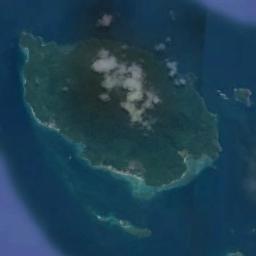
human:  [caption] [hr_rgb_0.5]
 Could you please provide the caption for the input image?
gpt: Many trees are on the island .

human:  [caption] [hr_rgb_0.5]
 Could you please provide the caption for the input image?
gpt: The green island, Which is approximately elliptical in shape, Is surrounded by blue sea water  The island is full of green plants, There are some small islands next to it, And there are white clouds in the sky .

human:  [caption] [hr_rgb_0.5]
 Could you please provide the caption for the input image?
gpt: There are many big trees on the island .

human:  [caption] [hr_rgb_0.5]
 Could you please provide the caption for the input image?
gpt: A big island and some small islands have dense vegetation .

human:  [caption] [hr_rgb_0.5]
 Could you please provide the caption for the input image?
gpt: There are some clouds over the green island on a blue sea .